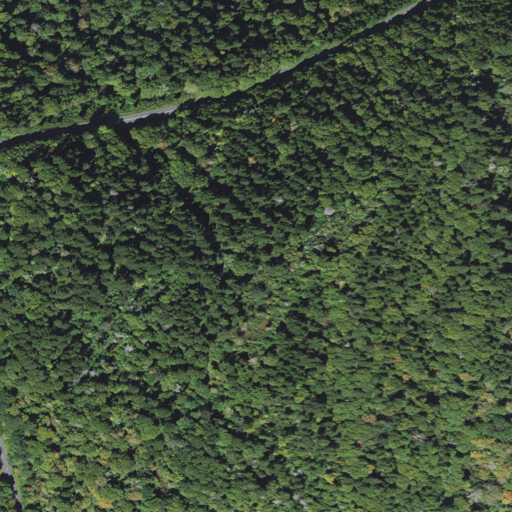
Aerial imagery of mountain in North Carolina named Walker Knob containing mixed forest, evergreen forest, deciduous forest, open development, and low intensity development